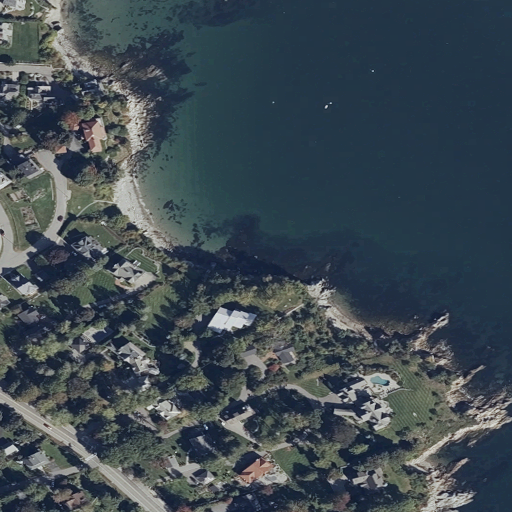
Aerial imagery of beach in Maine named Cliff House Beach containing open water, low intensity development, open development, medium intensity development, evergreen forest, high intensity development, herbaceous wetlands, and barren land